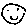
Label: smiley face